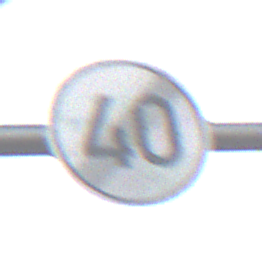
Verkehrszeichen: EndeGeschwindigkeit40
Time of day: SunriseSunset
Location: Roofed (Suburban)
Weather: Clear
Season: NotSpecified
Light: Natural